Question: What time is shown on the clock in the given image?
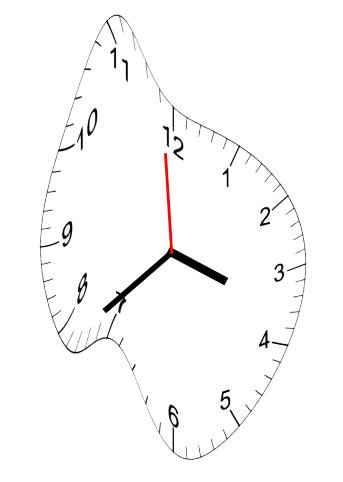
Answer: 03:37:59